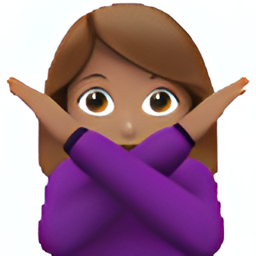
Name: woman gesturing not ok type 4
Emoji: 🙅🏽‍♀️
Group: People & Body
Sub-group: person-gesture